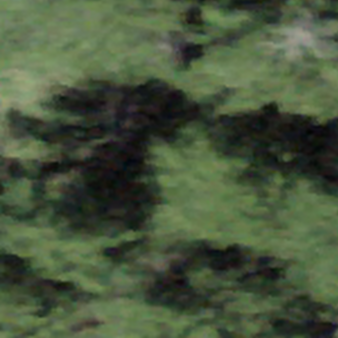
Label: other